Field crop: maize
Growth stage: 2
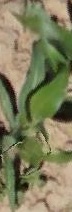
Species: maize